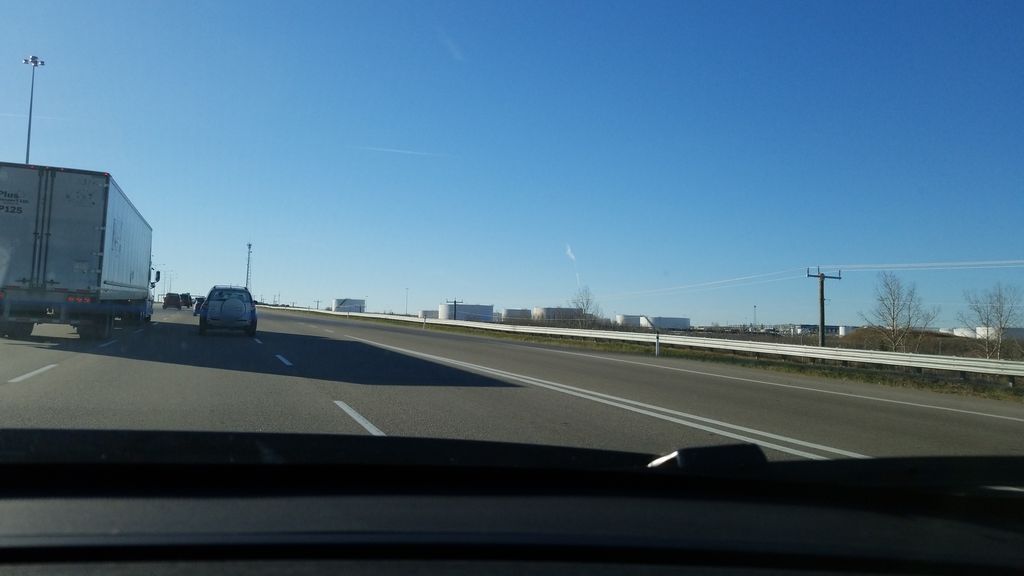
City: edmonton